Aerial crown-view tile of a tropical tree (Barro Colorado Island, Panama), acquired 20250818:
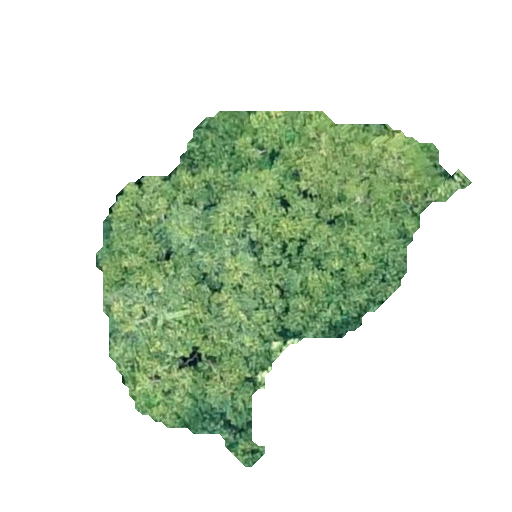
Species: Protium stevensonii
GBIF accepted scientific name: Tetragastris panamensis
Crown area: 107.955 m²